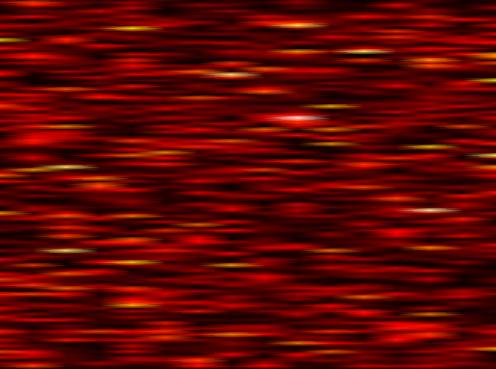
Label: UFMC